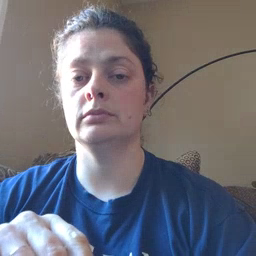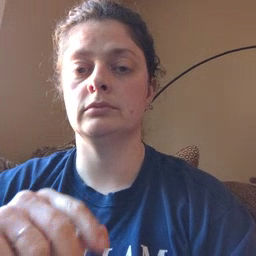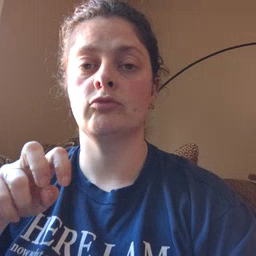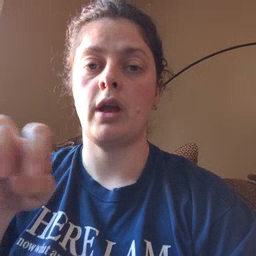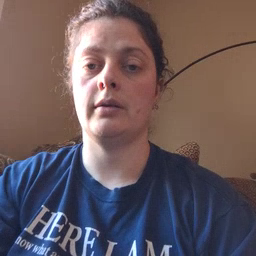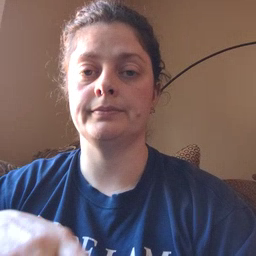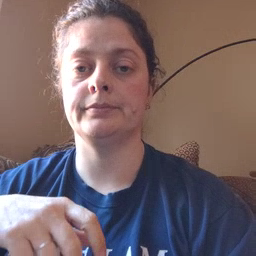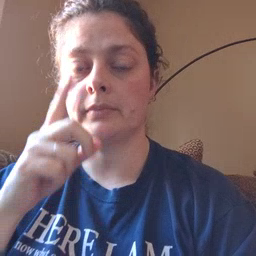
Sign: ride